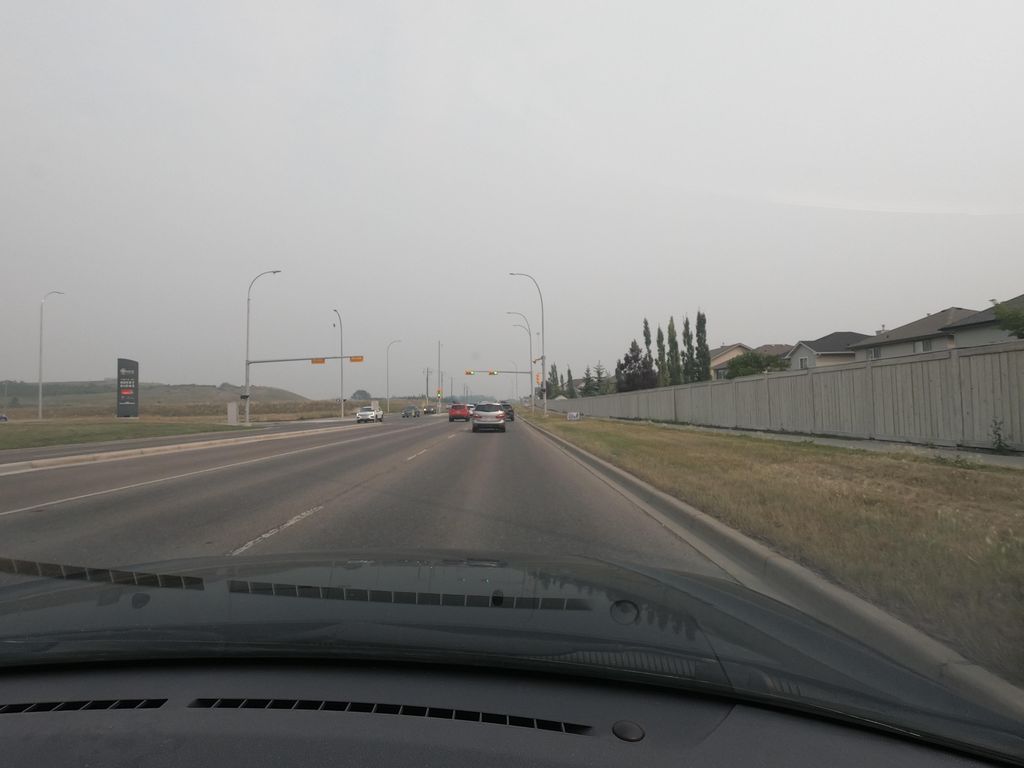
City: calgary